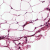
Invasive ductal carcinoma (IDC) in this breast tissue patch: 0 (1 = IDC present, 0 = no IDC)